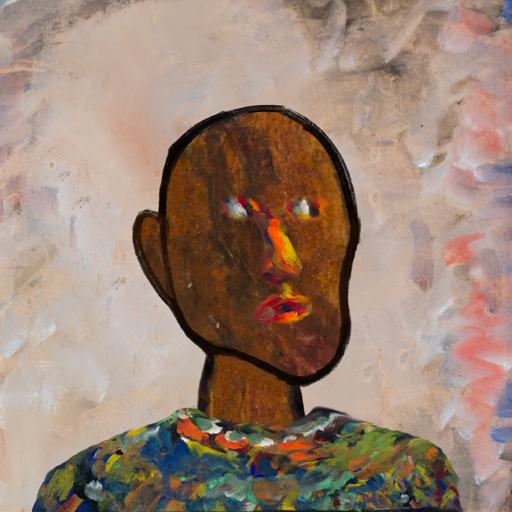
Background: Roy_Bahadur, Head And Neck Side: Mosgoul, Face Side: An_Impression, Bust: An_Impression, Hair Side: Blank, Head Accessory: Blank, Second Necklace: Blank, Necklace: Blank, Baby: Blank